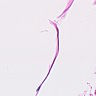
Metastatic tissue present: no